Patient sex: M
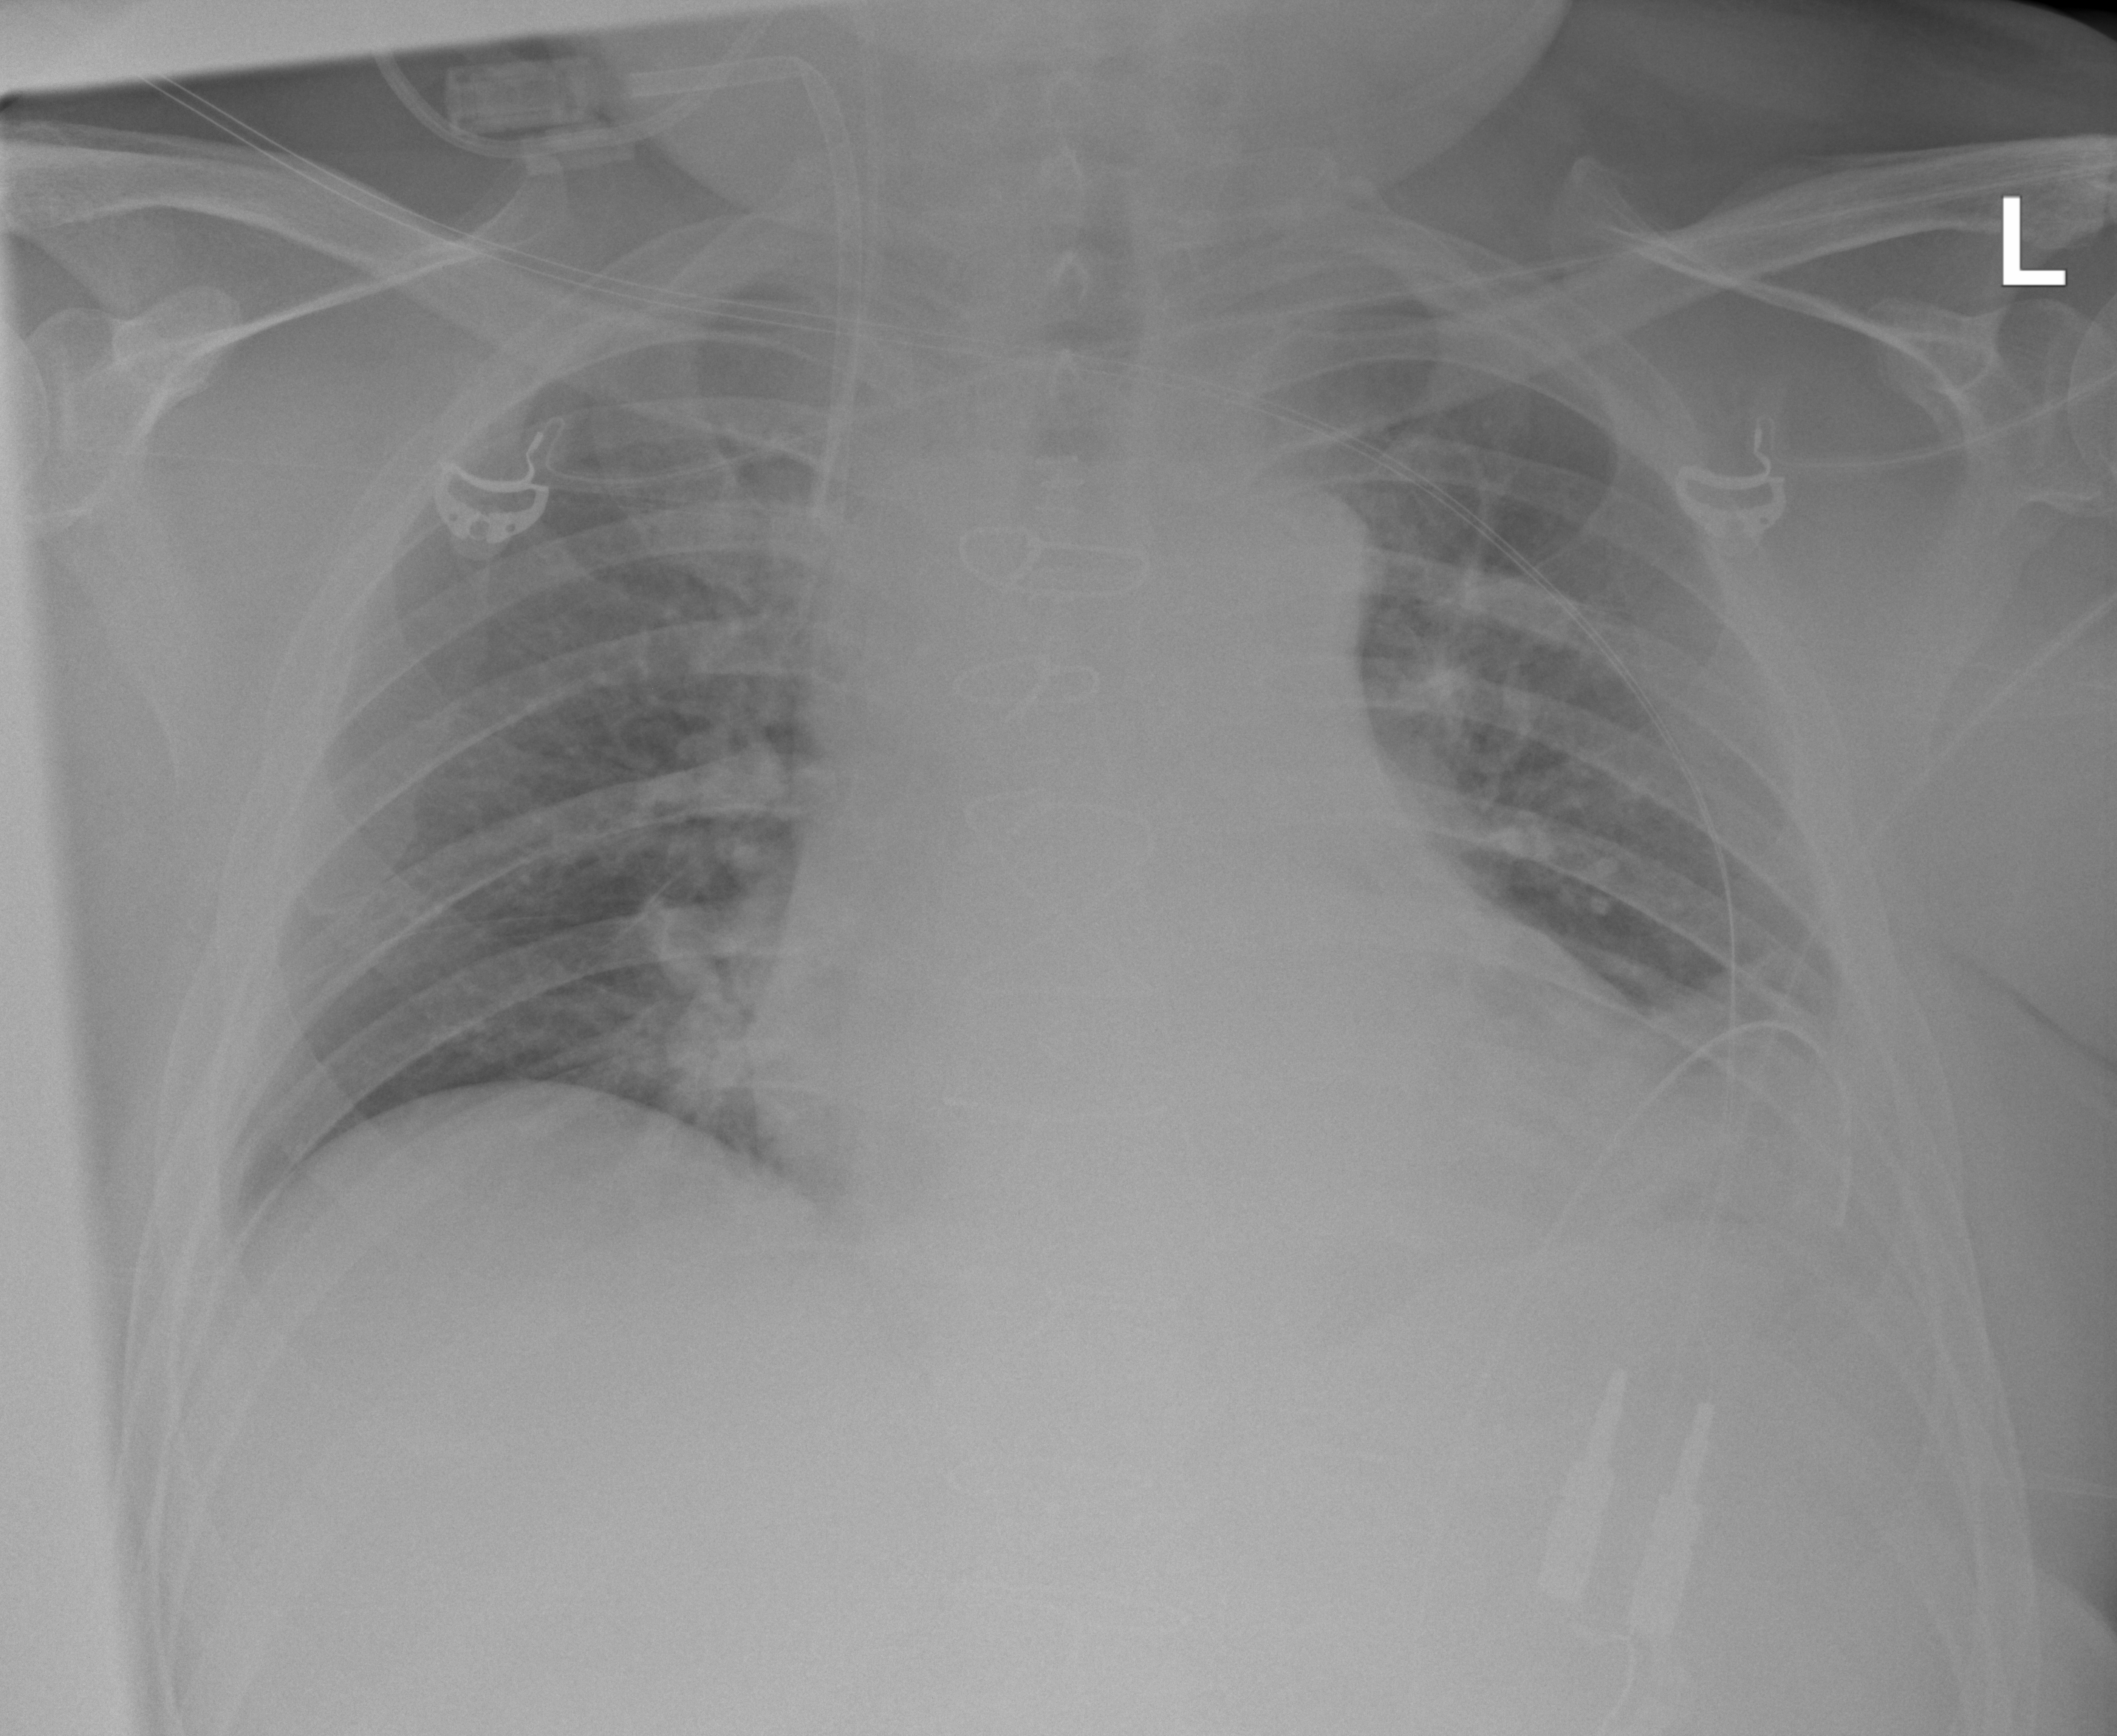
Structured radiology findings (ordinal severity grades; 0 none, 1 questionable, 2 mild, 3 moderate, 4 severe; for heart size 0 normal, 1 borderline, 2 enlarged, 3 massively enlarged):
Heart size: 2
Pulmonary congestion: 0
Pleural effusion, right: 0
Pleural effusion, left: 2
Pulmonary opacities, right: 0
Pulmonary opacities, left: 0
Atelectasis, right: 0
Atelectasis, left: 2